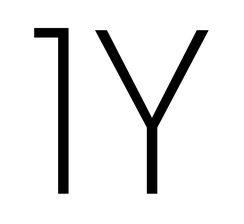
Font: Poppins-ExtraLight